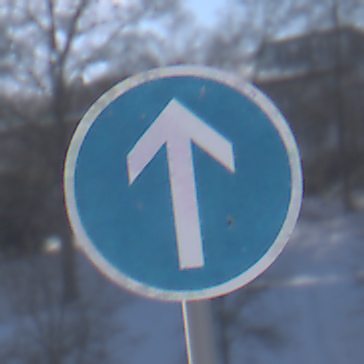
Verkehrszeichen: VorgeschriebeneFahrtrichtungGeradeaus
Umgebung: Outdoor, Nature
Tageszeit: MorningAfternoon
Wetter: PartlyCloudy
Licht: Natural
Jahreszeit: Winter
Kontrast: HighContrast